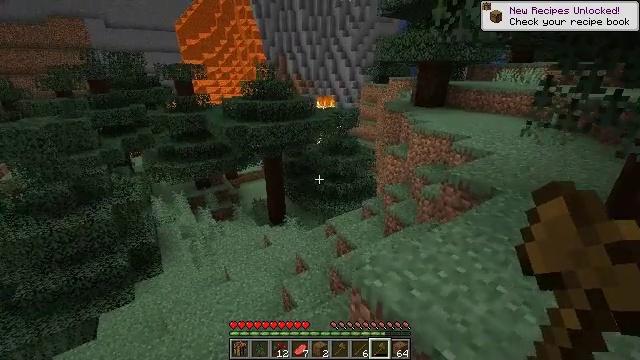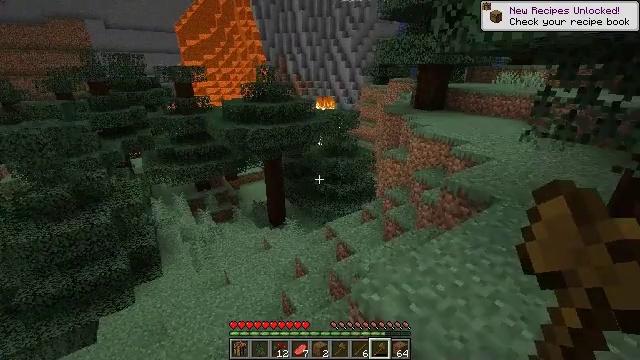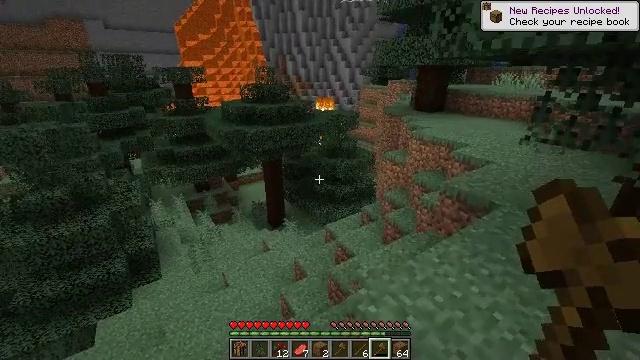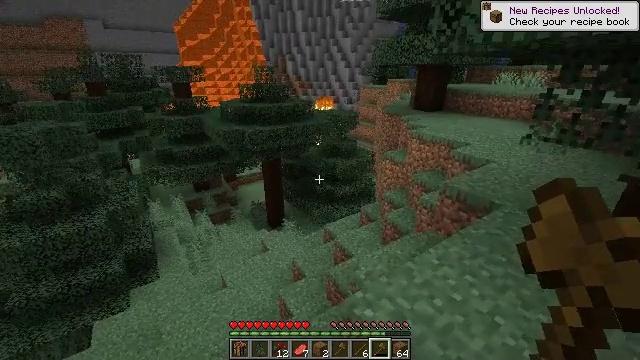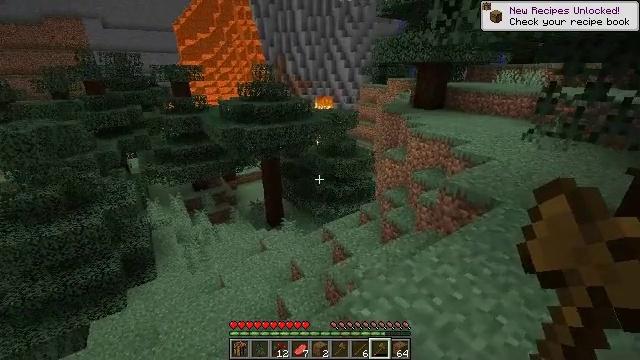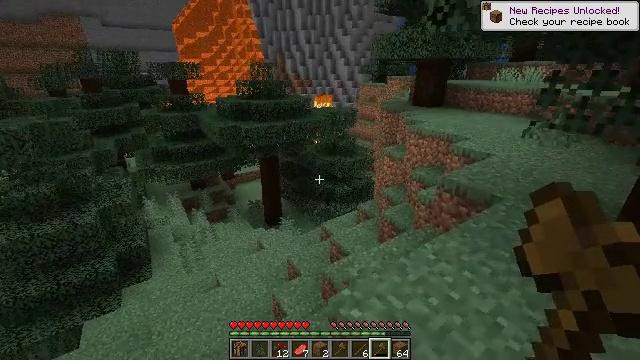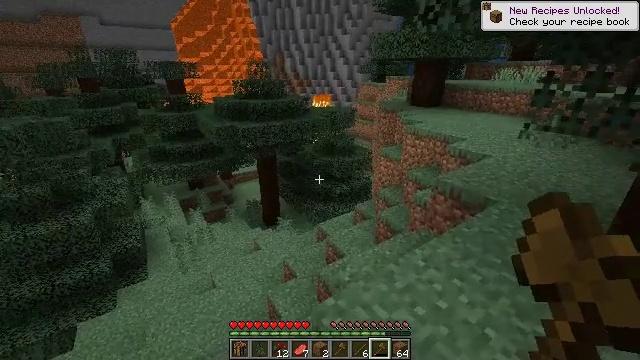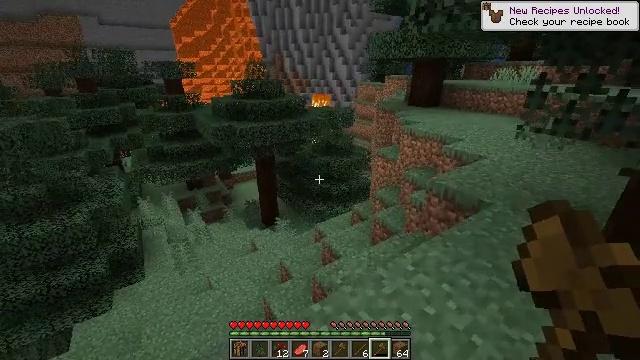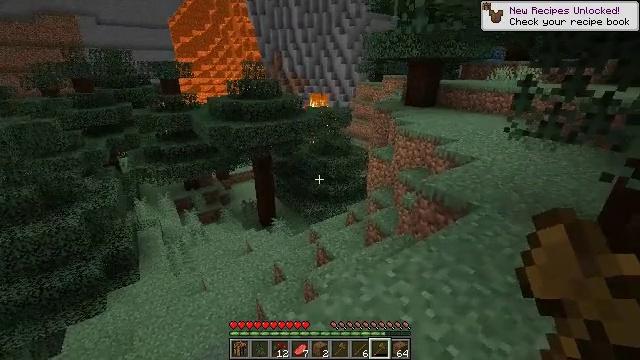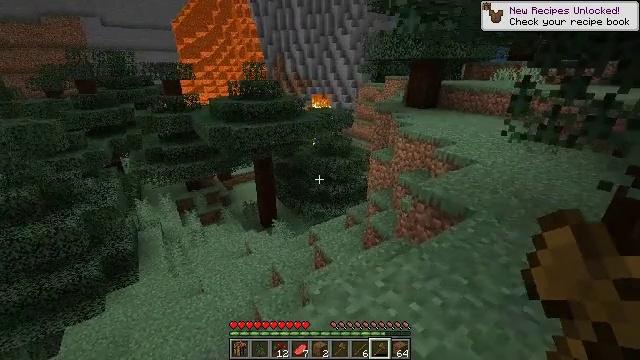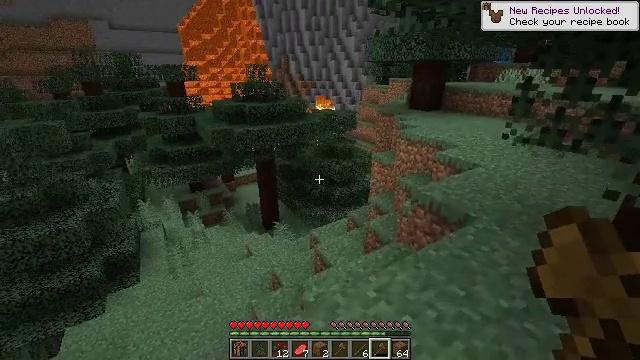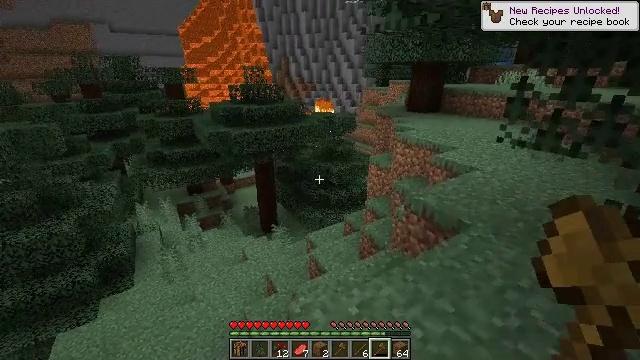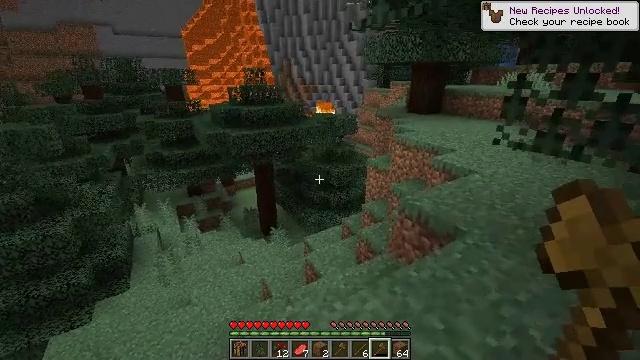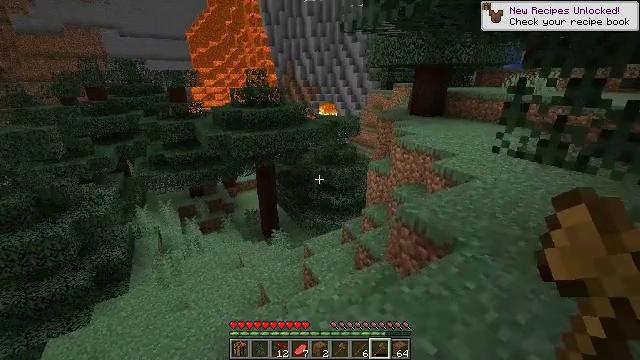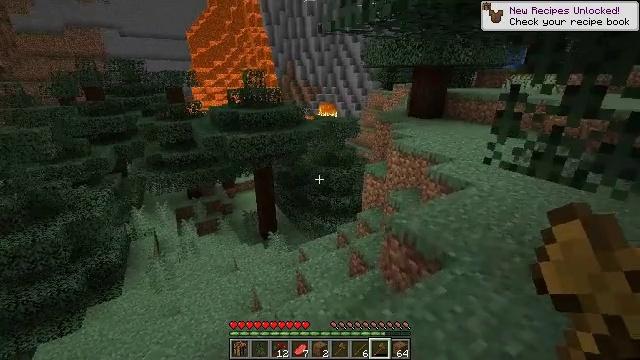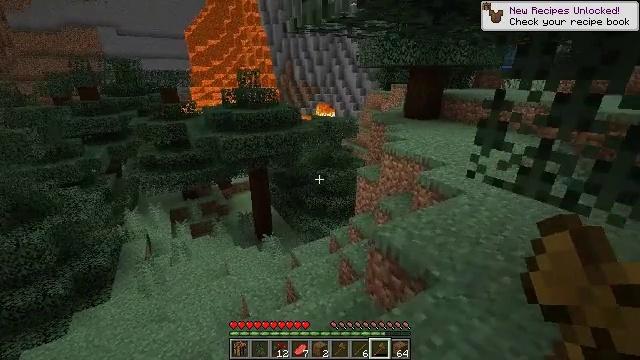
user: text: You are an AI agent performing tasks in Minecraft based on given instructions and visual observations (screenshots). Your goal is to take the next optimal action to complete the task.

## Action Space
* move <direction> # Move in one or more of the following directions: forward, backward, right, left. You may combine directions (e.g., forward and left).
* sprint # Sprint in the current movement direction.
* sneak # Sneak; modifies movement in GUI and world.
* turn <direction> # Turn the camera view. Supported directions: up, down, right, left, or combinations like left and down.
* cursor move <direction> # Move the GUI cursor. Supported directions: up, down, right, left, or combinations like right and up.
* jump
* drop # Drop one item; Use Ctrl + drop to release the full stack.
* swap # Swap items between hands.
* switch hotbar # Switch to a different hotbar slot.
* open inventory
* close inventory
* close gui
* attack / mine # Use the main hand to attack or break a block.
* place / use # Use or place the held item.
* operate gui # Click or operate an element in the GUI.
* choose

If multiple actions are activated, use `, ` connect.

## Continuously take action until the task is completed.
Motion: motion action
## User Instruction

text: Gather spruce leaves to collect foliage.
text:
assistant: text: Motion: move forward and move right, jump
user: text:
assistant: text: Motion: move forward and move right
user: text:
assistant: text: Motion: move forward and move right
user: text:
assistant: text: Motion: move forward and move right
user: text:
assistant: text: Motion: move right
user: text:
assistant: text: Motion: move right
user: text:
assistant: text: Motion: move right
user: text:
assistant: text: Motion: move forward and move right
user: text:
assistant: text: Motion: move forward and move right
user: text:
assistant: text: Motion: move forward and move right, turn left
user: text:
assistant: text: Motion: move forward and move right
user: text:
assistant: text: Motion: move forward and move right
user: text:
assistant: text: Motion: move forward and move right
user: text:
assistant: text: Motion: move forward and move right
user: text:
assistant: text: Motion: move forward and move right
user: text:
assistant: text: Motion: move forward and move right
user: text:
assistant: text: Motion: move forward and move right, turn right
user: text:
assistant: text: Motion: move forward
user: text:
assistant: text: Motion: move forward
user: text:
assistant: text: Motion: no_op
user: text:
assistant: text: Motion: no_op
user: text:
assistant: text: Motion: no_op
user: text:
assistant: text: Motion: no_op
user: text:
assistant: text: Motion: no_op
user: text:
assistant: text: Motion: no_op
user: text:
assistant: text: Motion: no_op
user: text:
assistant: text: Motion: no_op
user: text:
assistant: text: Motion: no_op
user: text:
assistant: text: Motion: no_op
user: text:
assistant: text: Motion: no_op